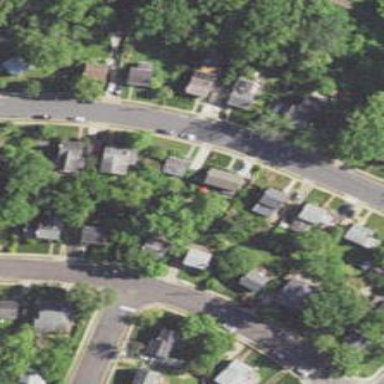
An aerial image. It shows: Sidewalk.